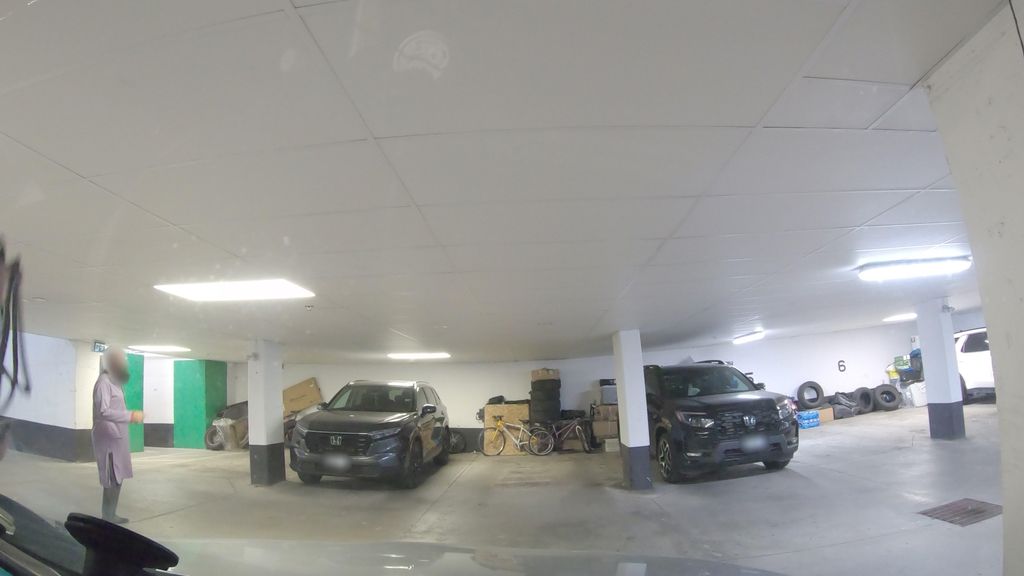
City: toronto